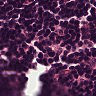
Metastatic tissue present: no